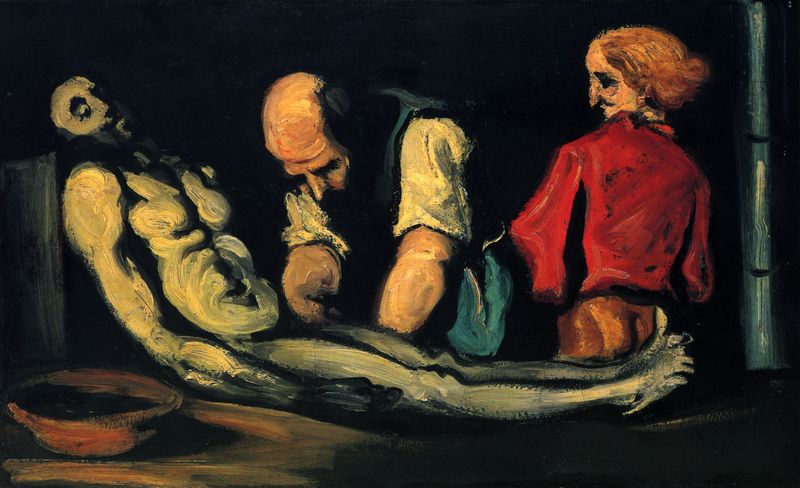
Titel: Vorbereitung auf das Begräbnis (Die Autopsie)
Künstler: Paul Cézanne
Institution: Privatsammlung
Schlagwörter: blau, dunkel, gemälde, körper, mann, nackt, nackter, schatten, wasser, weiß, gelb, grob, grün, menschen, ocker, braun, frau, grau, haar, hell, licht, männer, nacht, orange, profil, rücken, schwarz, tisch, blick, dame, rot, beige, expressionismus, bart, hemd, jacke, anatomie, arme, blass, bluse, falten, knoten, leiche, mensch, messer, schale, schüssel, teller, tod, tot, toter, trauer, ärmel, öl, pastos, haare, drei, keramik, stilleben, ton, beine, schürze, dutt, liegen, zuschauer, moderne, abstrakt, farben, farbe, figuren, querformat, duktus, muskeln, glatze, figurativ, bett, nabel, bauch, weste, pfosten, abgewandt, haarknoten, rothaarig, waschen, krank, munch, rippen, scharz, tote, arzt, salbung, untersuchung, puppe, stirnfalte, bettpfosten, skelett, pfarrer, beerdigung, ende, christus, jesus, leichnam, totenbett, kranker, schneiden, krankheit, leid, leiden, zuschauen, leichnahm, el greco, unheimlich, grablegung, helfen, doktor, artz, krüppel, waschung, tonschale, leidend, obduktion, pflegen, ekel, operation, anatom, füé, frau männer, leichenwäscher, hems, sezieren, autopsie, cezanne, betatter, christ mort, einbalsamierung, leicehnblass, ouvre toi, puppenmacher, schüeel, trauer schale, wühlen, 1885, nahckt, leichnamm, blude, waschune, tetenbett, beerde